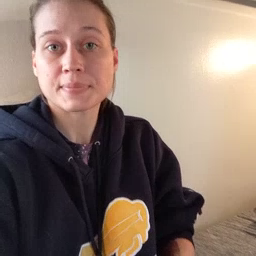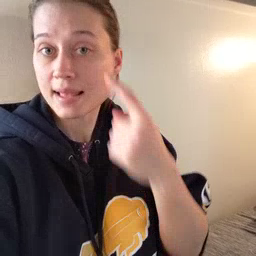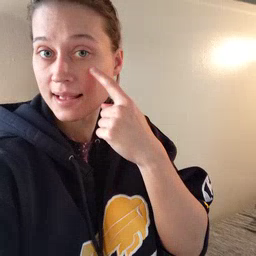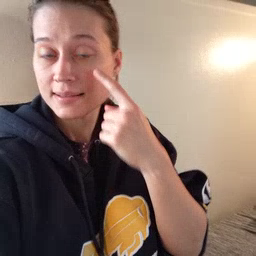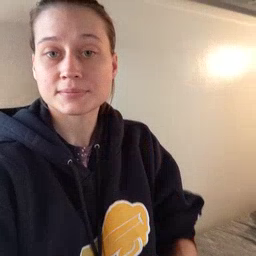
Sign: eye